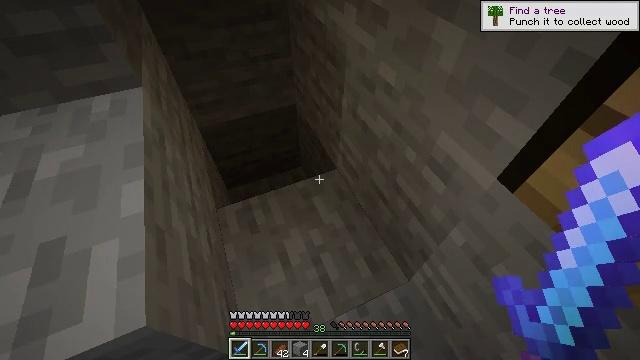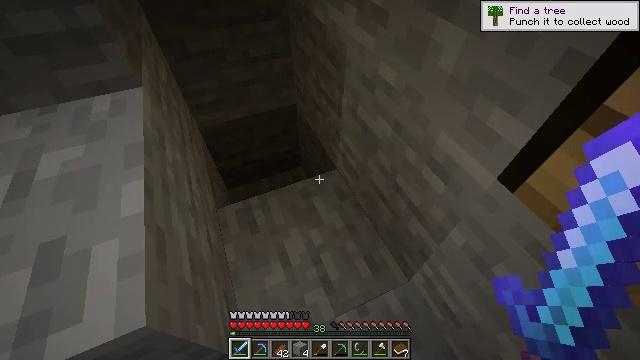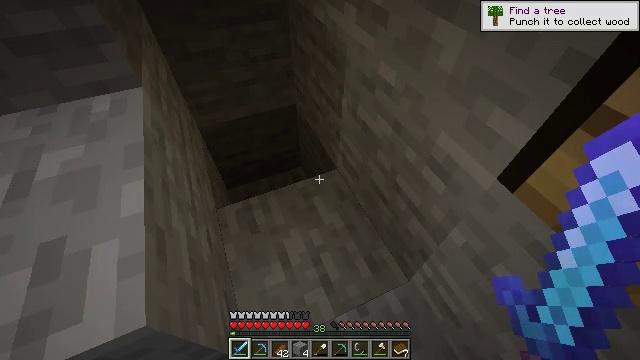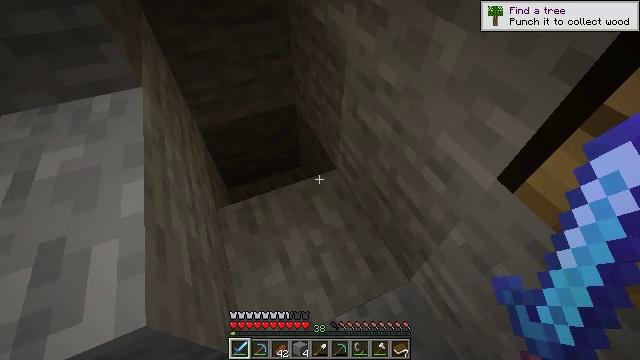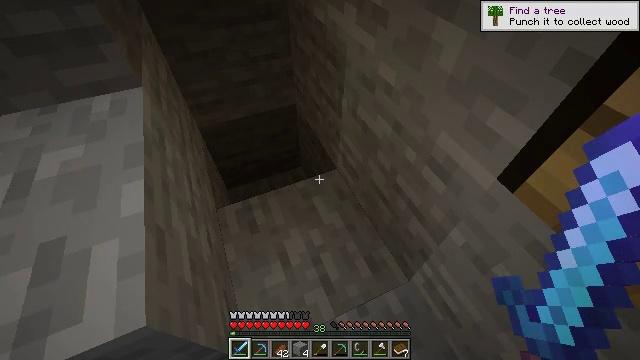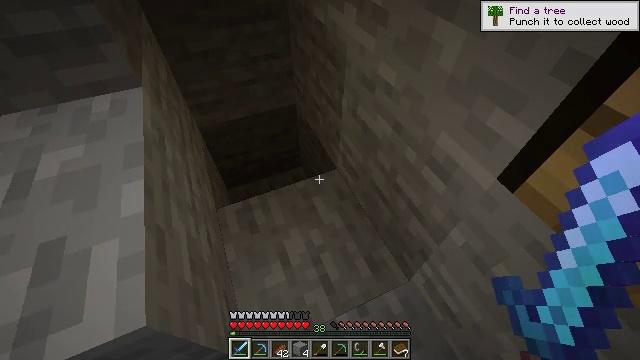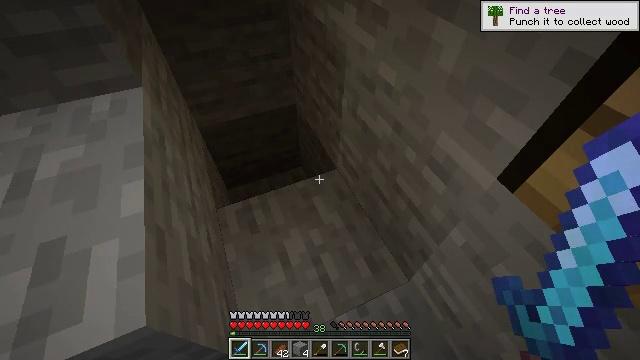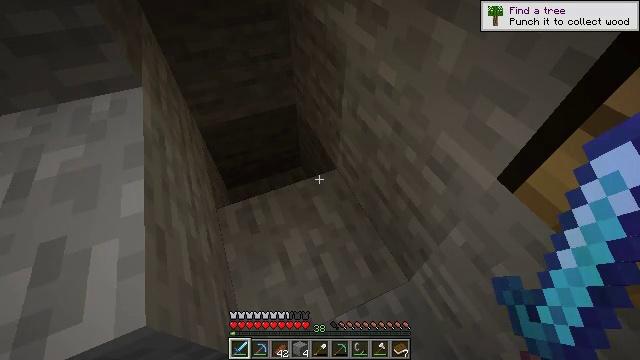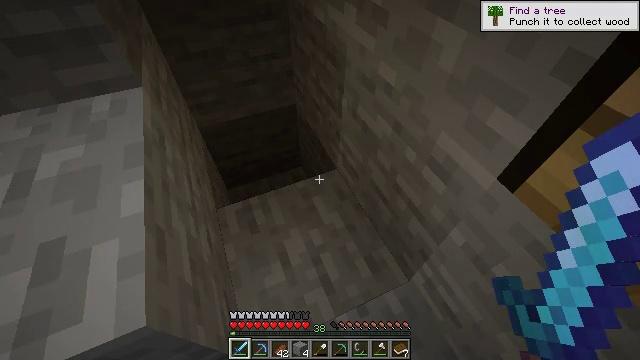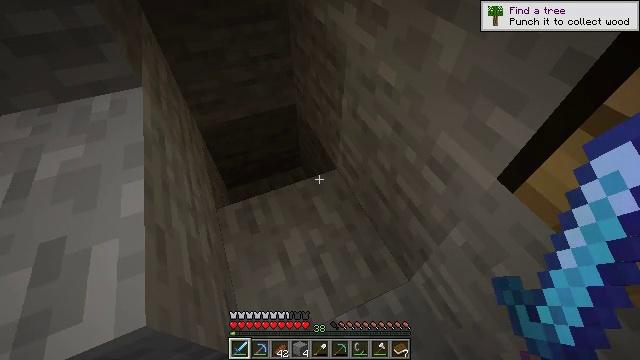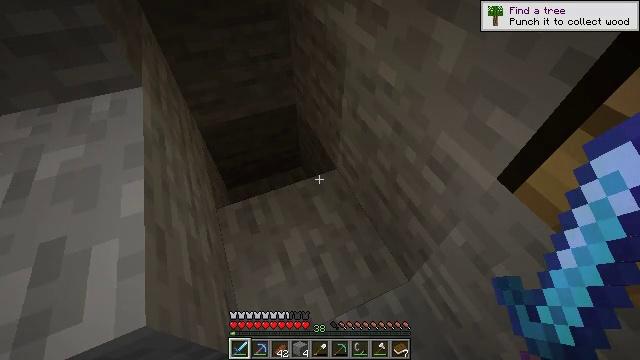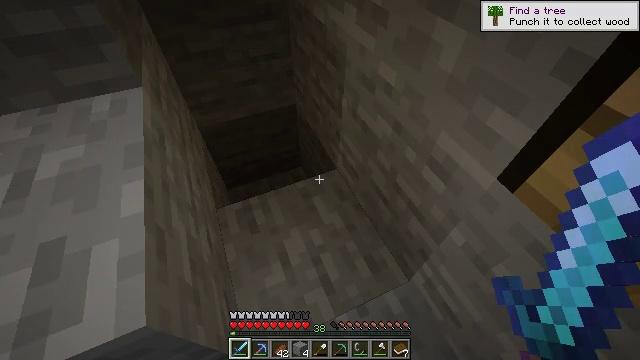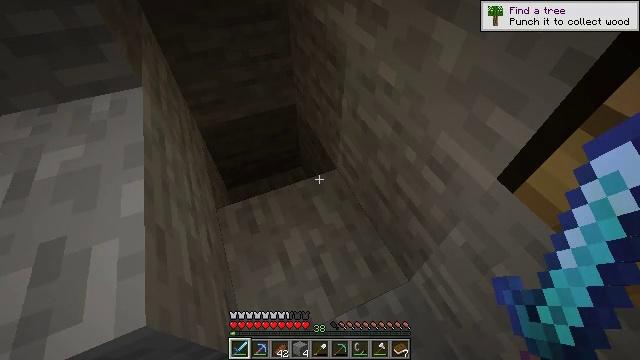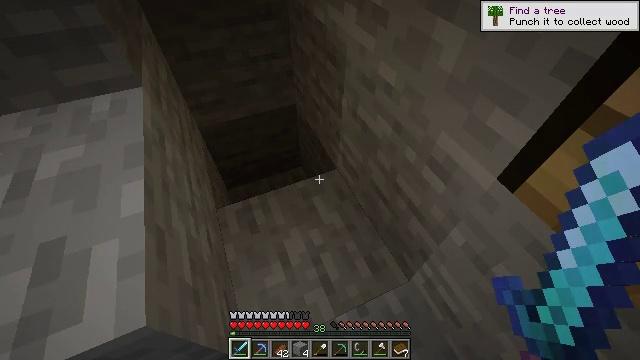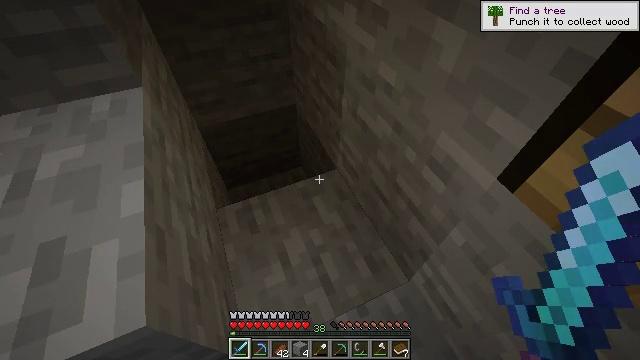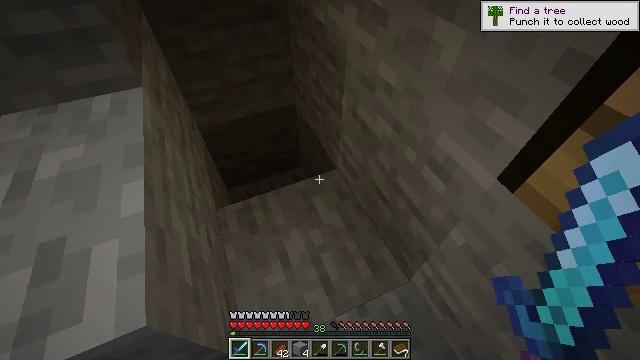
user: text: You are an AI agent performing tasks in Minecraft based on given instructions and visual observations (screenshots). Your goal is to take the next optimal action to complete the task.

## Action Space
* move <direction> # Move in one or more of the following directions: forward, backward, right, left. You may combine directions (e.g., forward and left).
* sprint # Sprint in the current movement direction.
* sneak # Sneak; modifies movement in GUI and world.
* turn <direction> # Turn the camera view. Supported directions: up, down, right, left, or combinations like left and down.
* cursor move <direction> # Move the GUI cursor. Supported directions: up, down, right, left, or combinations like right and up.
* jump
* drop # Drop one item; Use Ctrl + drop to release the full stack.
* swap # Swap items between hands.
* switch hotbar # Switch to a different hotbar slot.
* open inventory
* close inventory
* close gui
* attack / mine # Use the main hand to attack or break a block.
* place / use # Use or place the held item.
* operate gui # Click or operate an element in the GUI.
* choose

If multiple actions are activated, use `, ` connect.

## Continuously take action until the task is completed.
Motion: motion action
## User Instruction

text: Kill mobs.
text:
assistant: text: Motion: no_op
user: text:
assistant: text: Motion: no_op
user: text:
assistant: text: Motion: no_op
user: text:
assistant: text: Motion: no_op
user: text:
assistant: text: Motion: no_op
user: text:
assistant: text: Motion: no_op
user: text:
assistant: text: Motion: no_op
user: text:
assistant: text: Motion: no_op
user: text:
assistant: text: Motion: no_op
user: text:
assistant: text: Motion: no_op
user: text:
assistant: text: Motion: no_op
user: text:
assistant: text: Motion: no_op
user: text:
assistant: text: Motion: no_op
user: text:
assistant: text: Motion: no_op
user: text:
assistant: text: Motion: no_op
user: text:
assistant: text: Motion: no_op
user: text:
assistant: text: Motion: no_op
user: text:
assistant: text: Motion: no_op
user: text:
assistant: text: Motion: no_op
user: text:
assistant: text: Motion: no_op
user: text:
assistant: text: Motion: no_op
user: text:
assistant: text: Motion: no_op
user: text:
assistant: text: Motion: no_op
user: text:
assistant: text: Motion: no_op
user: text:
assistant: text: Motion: no_op
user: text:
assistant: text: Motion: no_op
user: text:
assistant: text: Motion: no_op
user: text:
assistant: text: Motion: no_op
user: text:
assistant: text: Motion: no_op
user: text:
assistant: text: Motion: no_op